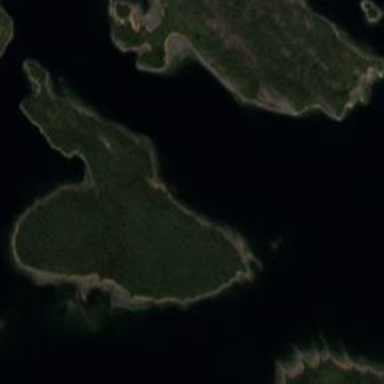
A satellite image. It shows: Island with natural coastline.